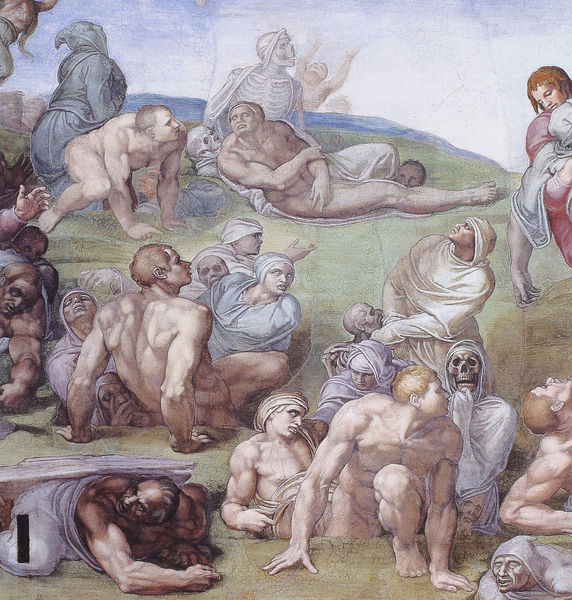
Titel: Das Jüngste Gericht
Künstler: Michelangelo
Standort: Rom, Vatikan, Sixtinische Kapelle (EU - I - Latium)
Schlagwörter: blau, haut, himmel, nackt, frauen, grün, menschen, männer, wiese, schädel, tod, tot, erde, tücher, angst, muskeln, platte, krank, leichen, tote, aufstehen, skelett, grab, leichnam, sterben, elend, hölle, krankheit, leid, seelen, auferstehung, gerippe, sterbend, grabstein, wickel, auferstehen, fauen